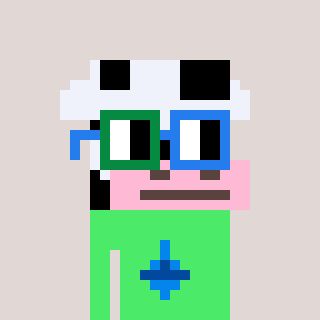
a pixel art character with square green and blue glasses, a cow-shaped head and a teal-colored body on a warm background